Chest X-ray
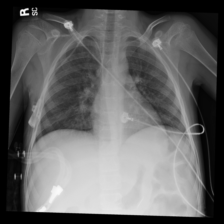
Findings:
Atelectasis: negative
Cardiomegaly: negative
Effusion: negative
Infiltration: positive
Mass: negative
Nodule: negative
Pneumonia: negative
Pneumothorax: negative
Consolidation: negative
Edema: negative
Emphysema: negative
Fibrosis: negative
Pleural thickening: positive
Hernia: negative